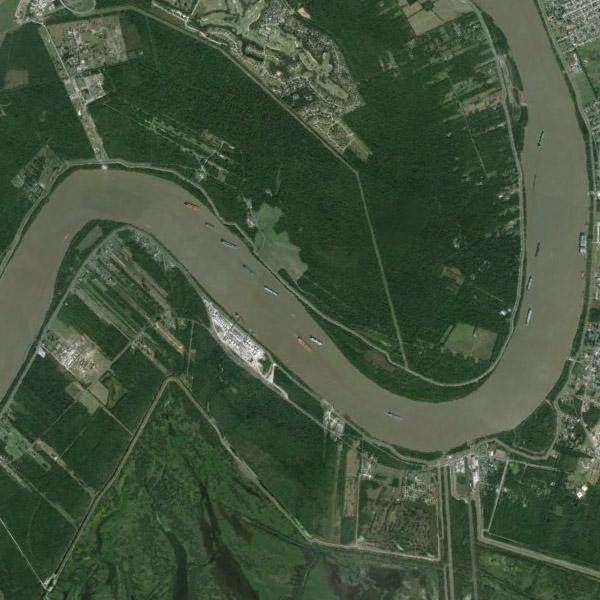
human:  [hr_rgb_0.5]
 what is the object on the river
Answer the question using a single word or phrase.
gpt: ship